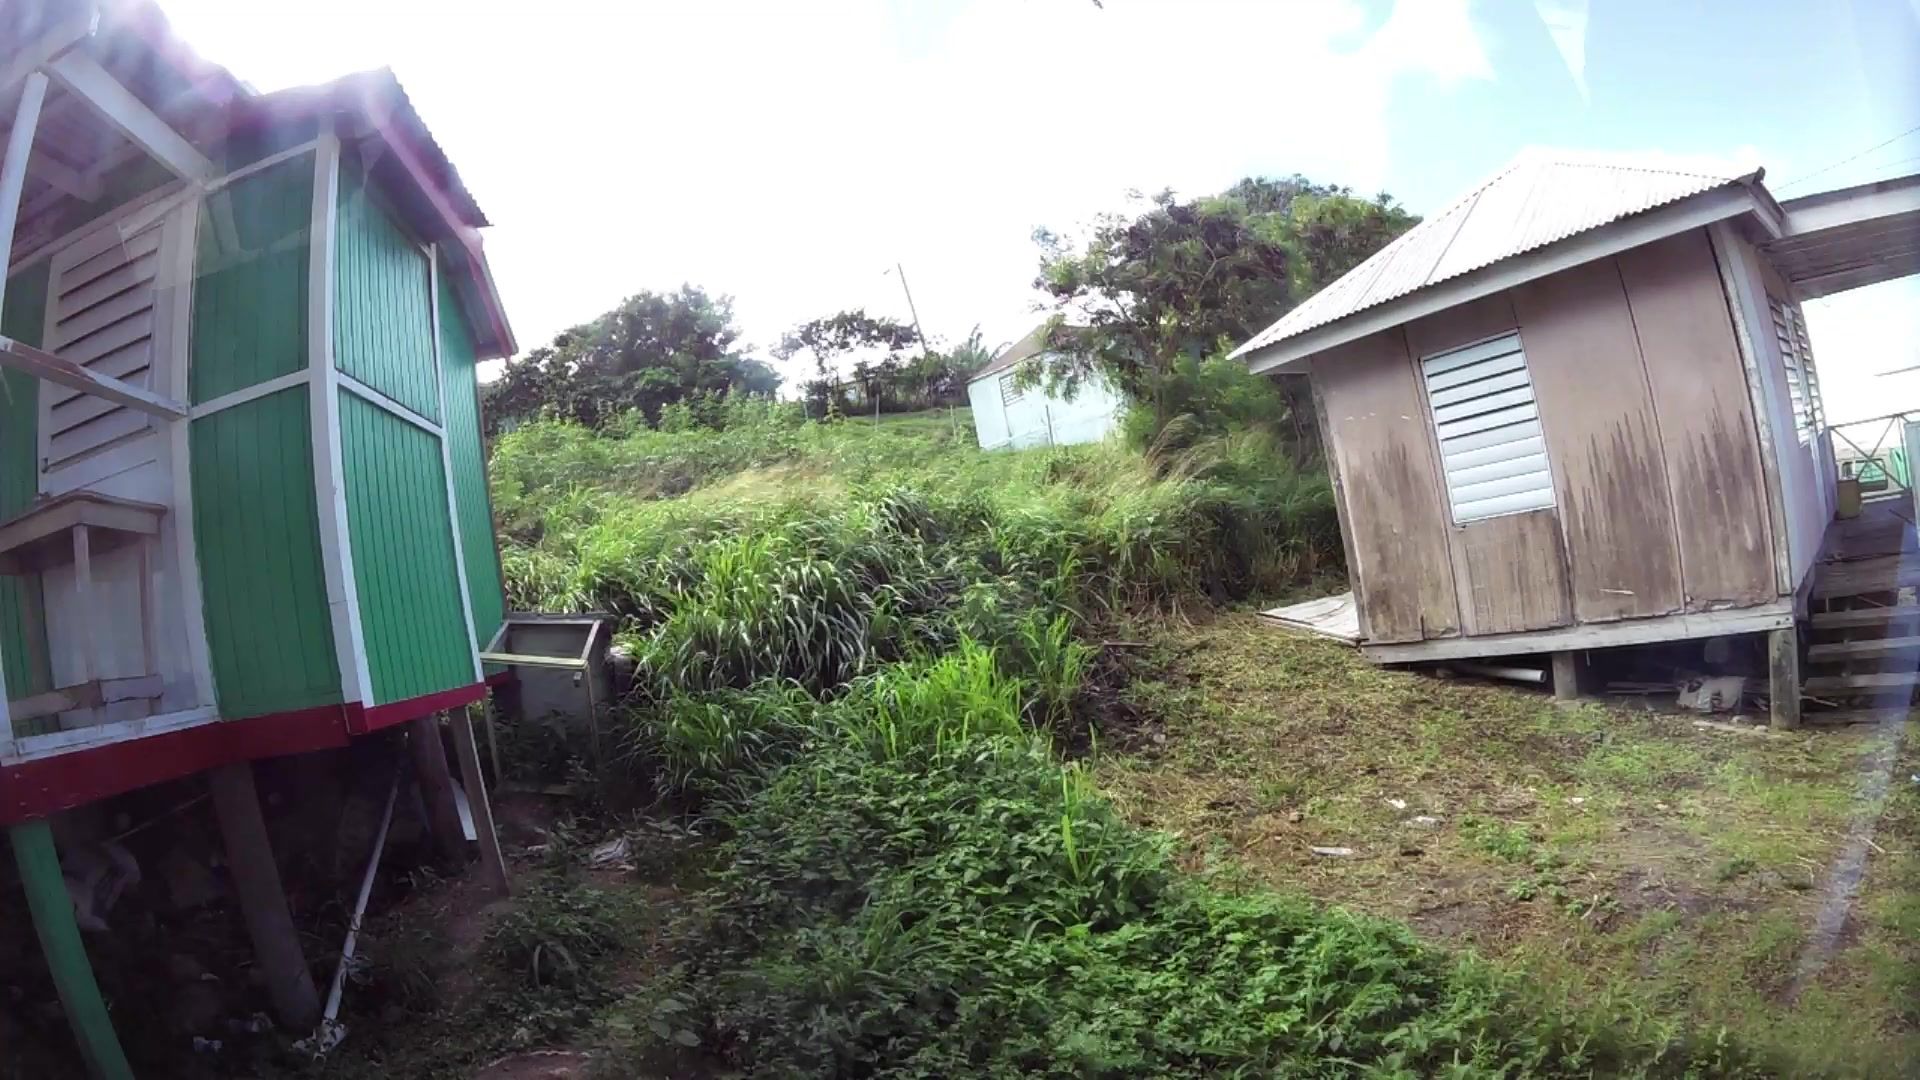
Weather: clear
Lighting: day
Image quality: good
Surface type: walking surface
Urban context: rural cluster
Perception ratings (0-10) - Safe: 4.69, Lively: 2.1, Beautiful: 4.9, Boring: 4.84, Depressing: 6.19, Wealthy: 3.99